【题型】证明题　【知识点】解析几何　【难度】easy
如图，点$A$、$B$分别是角$\alpha$、$\beta$的终边与单位圆的交点，$0<\beta<\dfrac{\pi}{2}<\alpha<\pi$.

\vspace{2em}

\noindent (1)若$\alpha=\dfrac{3}{4}\pi$，$\cos(\alpha-\beta)=\dfrac{2}{3}$，求$\sin\beta$的值；

\noindent (2)证明角$\alpha$、$\beta$在上述范围下的两角差的余弦公式，即$\cos(\alpha-\beta)=\cos\alpha\cos\beta+\sin\alpha\sin\beta$.
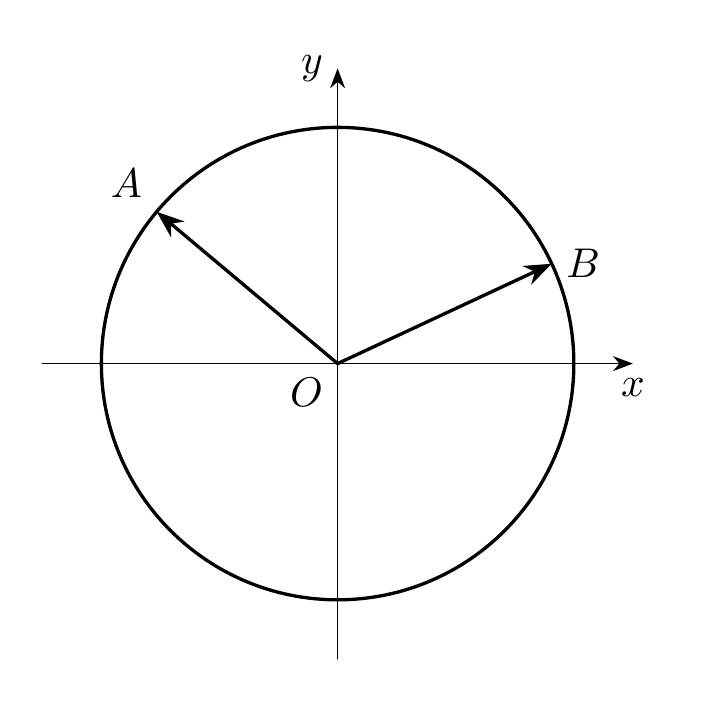
【解答】
\noindent 【答案】(1)$\dfrac{2\sqrt{2}+\sqrt{10}}{6}$

\noindent (2)证明见解析

\vspace{1em}

\noindent 【分析】（1）根据条件，利用平方关系得到$\sin(\alpha-\beta)=\dfrac{\sqrt{5}}{3}$，再通过构角$\beta=\alpha-(\alpha-\beta)$，利用正弦的差角公式，即可求解；

\noindent （2）根据条件得$\alpha-\beta=\angle BOA$，再利用向量的夹角公式，即可求解.

\vspace{1em}

\noindent 【详解】（1）因为$0<\beta<\dfrac{\pi}{2}<\alpha<\pi$，则$0<\alpha-\beta<\pi$，

\noindent 又$\cos(\alpha-\beta)=\dfrac{2}{3}$，则$\sin(\alpha-\beta)=\sqrt{1-\left(\dfrac{2}{3}\right)^2}=\dfrac{\sqrt{5}}{3}$，又$\alpha=\dfrac{3}{4}\pi$，

\noindent 所以$\sin\beta=\sin[\alpha-(\alpha-\beta)]=\sin\alpha\cos(\alpha-\beta)-\cos\alpha\sin(\alpha-\beta)=\dfrac{\sqrt{2}}{2}\times\dfrac{2}{3}+\dfrac{\sqrt{2}}{2}\times\dfrac{\sqrt{5}}{3}=\dfrac{2\sqrt{2}+\sqrt{10}}{6}$.

\vspace{1em}

\noindent （2）因为$0<\beta<\dfrac{\pi}{2}<\alpha<\pi$，$A$、$B$在单位圆上，

\noindent 则$A(\cos\alpha,\sin\alpha)$，$B(\cos\beta,\sin\beta)$，$\alpha-\beta=\angle BOA$，所以$\overrightarrow{OA}=(\cos\alpha,\sin\alpha)$，$\overrightarrow{OB}=(\cos\beta,\sin\beta)$，

\noindent 则$\cos(\alpha-\beta)=\cos\angle BOA=\dfrac{\overrightarrow{OA}\cdot\overrightarrow{OB}}{|\overrightarrow{OA}|\cdot|\overrightarrow{OB}|}=\overrightarrow{OA}\cdot\overrightarrow{OB}=\cos\alpha\cos\beta+\sin\alpha\sin\beta$，

\noindent 即$\cos(\alpha-\beta)=\cos\alpha\cos\beta+\sin\alpha\sin\beta$.